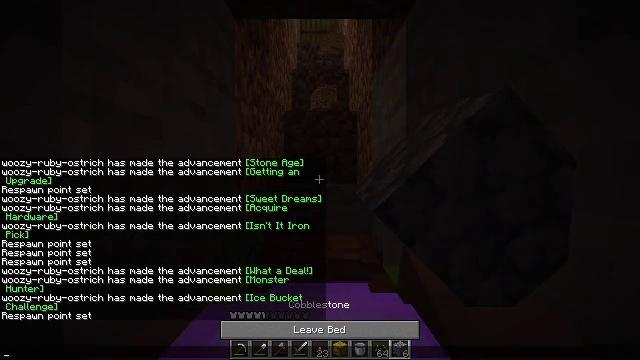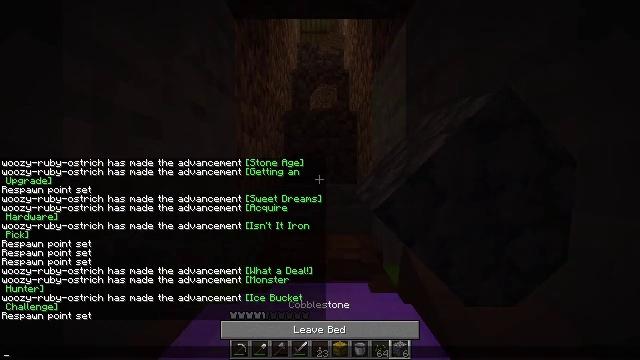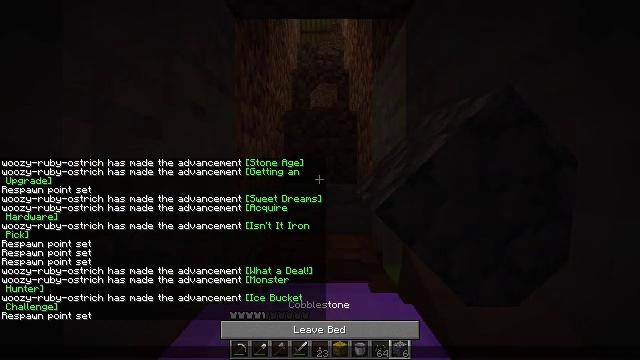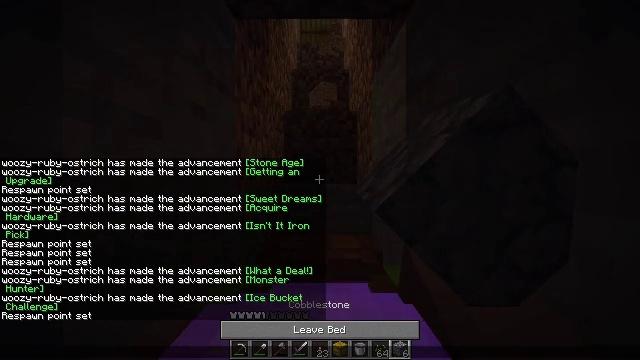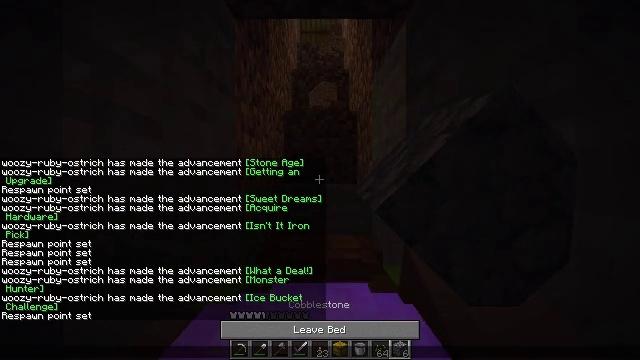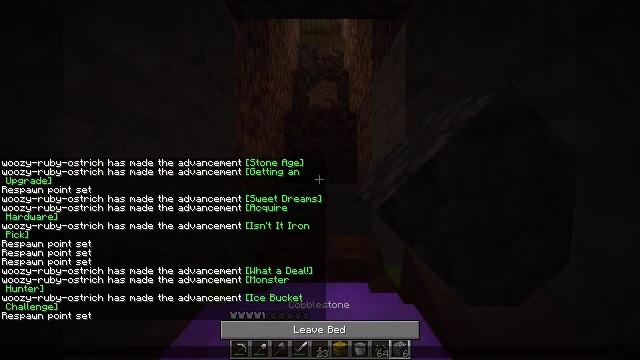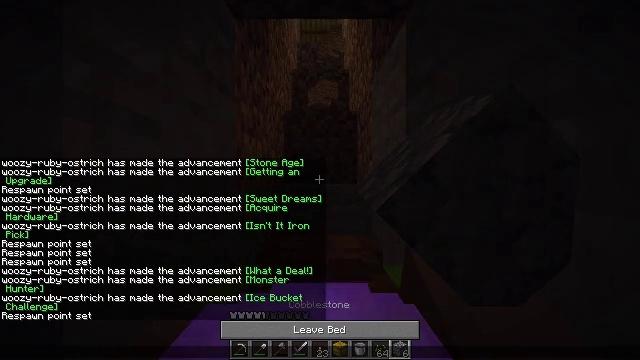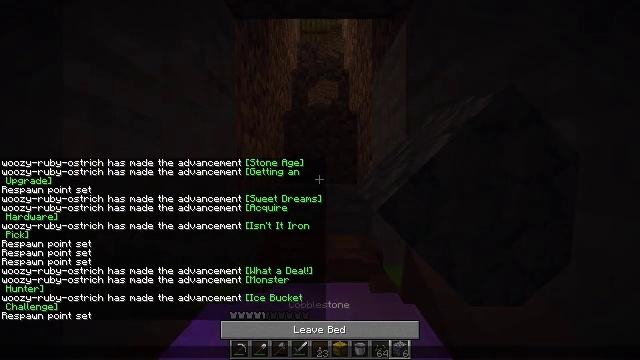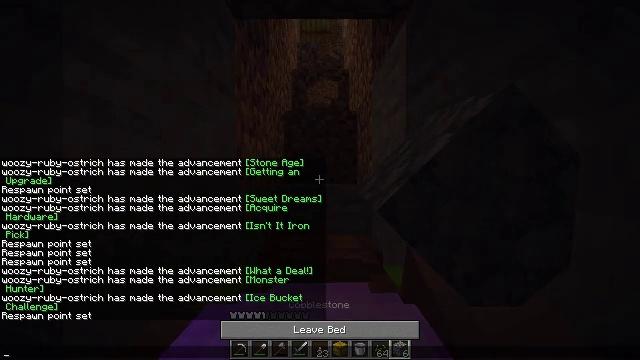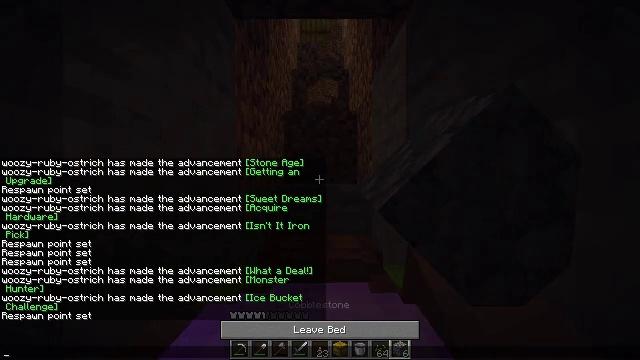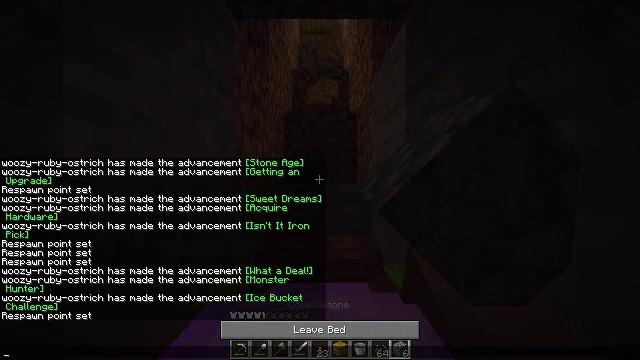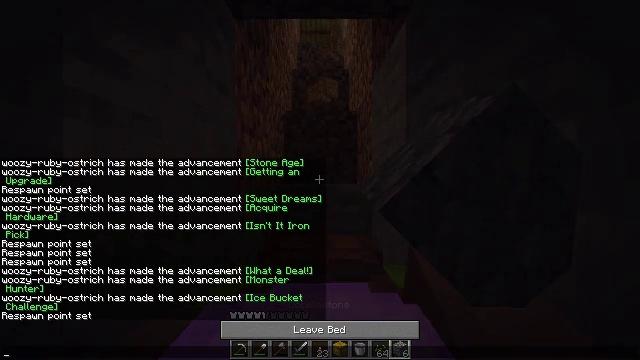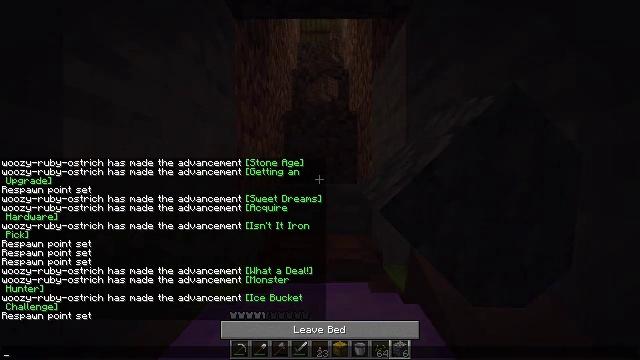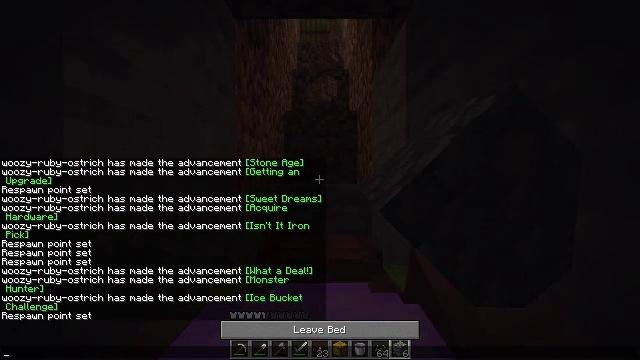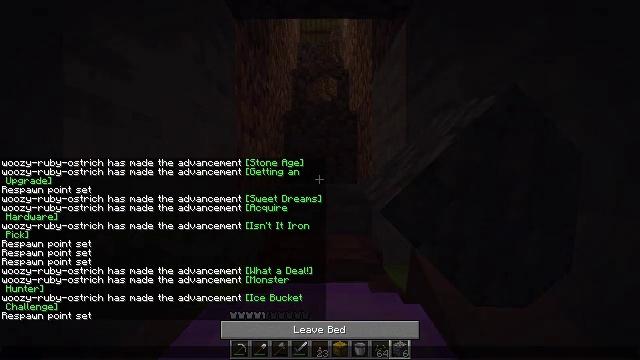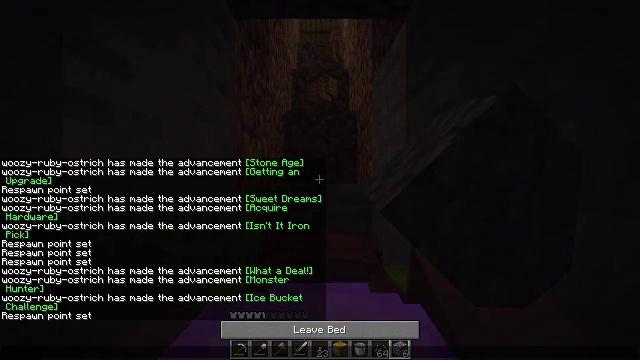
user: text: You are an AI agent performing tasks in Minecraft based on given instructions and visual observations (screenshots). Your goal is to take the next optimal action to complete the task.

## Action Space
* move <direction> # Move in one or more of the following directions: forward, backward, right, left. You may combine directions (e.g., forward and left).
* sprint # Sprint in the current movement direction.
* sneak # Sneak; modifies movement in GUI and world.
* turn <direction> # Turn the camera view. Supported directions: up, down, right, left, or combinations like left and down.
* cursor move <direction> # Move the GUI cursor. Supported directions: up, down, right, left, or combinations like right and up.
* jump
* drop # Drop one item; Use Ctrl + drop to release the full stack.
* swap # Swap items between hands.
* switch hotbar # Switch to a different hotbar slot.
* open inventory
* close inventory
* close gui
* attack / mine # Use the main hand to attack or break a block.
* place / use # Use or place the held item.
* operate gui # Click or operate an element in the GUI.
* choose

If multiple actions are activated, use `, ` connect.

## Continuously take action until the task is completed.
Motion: motion action
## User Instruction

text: Mine the lime bed to collect it.
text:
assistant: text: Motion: no_op
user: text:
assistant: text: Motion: no_op
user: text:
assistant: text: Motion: no_op
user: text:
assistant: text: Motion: no_op
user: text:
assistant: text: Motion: no_op
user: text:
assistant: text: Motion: no_op
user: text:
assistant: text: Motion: no_op
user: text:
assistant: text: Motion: no_op
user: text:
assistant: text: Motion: no_op
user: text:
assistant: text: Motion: no_op
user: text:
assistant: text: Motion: no_op
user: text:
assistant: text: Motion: no_op
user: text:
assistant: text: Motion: no_op
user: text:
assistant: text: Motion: no_op
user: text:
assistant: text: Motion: no_op
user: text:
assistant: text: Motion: no_op
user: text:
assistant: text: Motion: no_op
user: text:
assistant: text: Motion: no_op
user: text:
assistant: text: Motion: no_op
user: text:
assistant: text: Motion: no_op
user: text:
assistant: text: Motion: no_op
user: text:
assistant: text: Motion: no_op
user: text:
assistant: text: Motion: no_op
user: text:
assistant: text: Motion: no_op
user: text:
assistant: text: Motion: no_op
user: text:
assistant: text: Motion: no_op
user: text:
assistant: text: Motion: no_op
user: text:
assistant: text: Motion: no_op
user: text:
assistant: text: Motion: no_op
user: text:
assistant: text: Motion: no_op